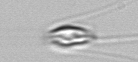
Label: Chaetoceros_throndsenii